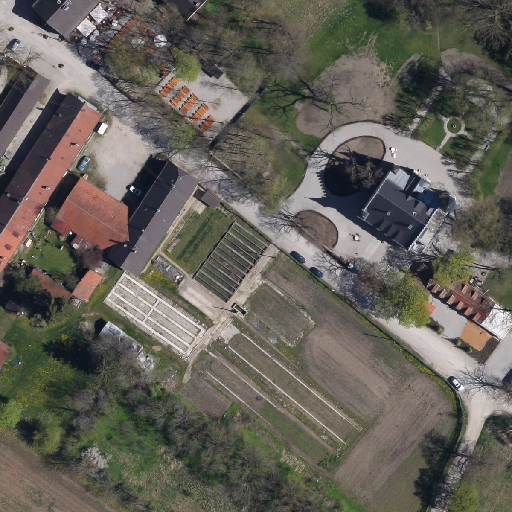
Referring expression: road